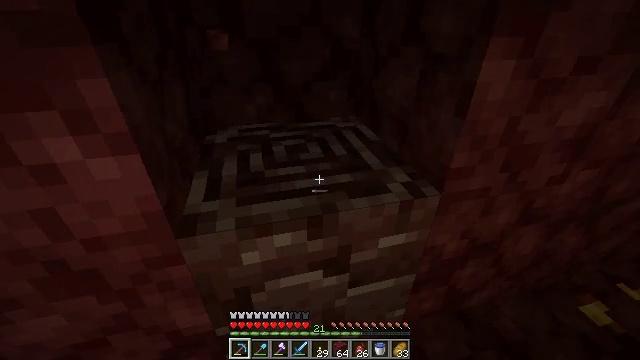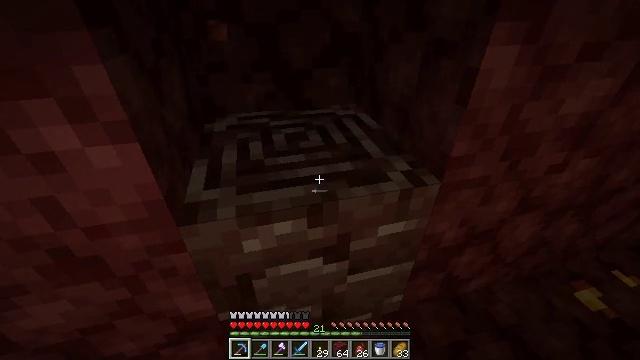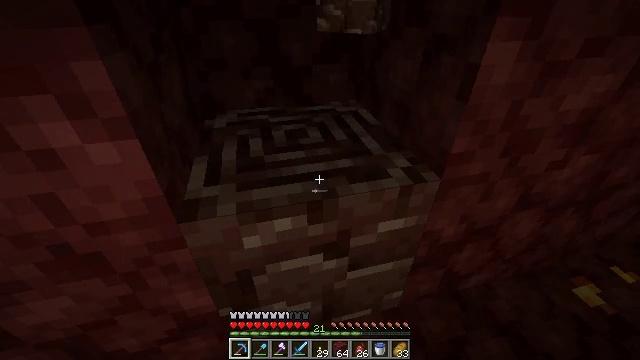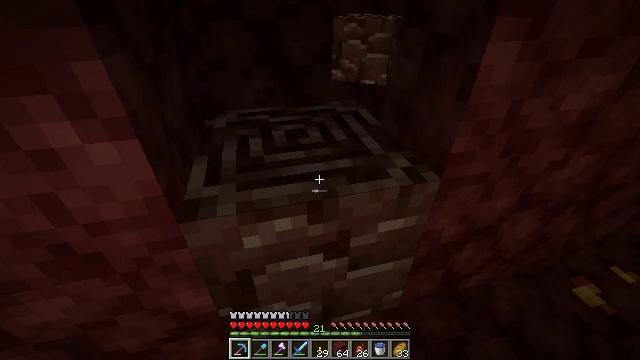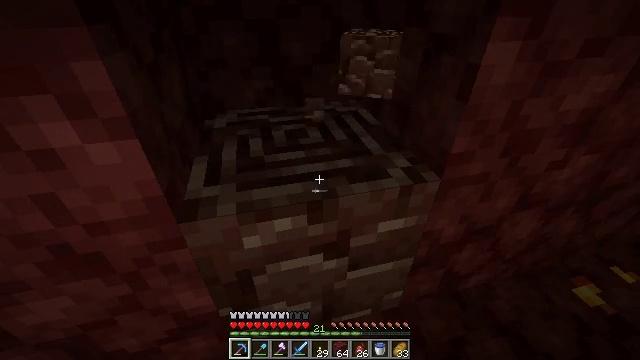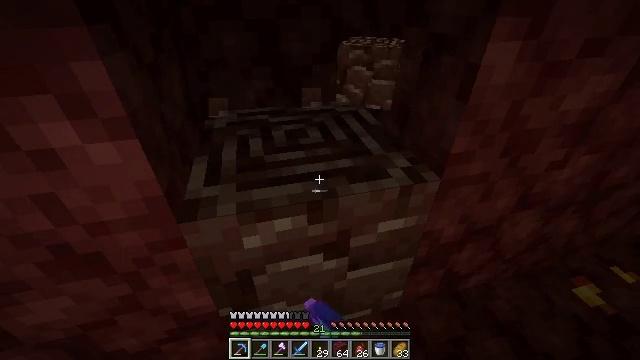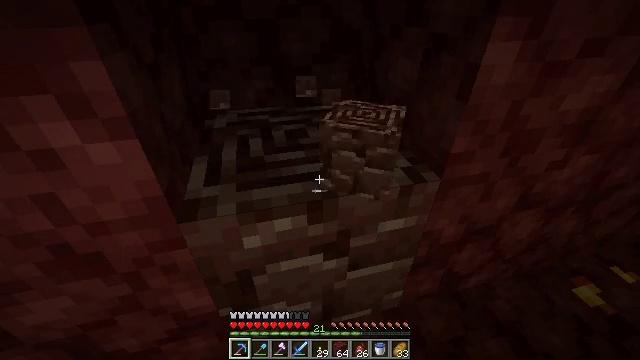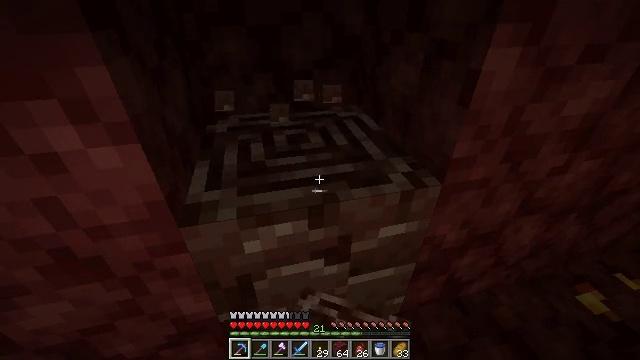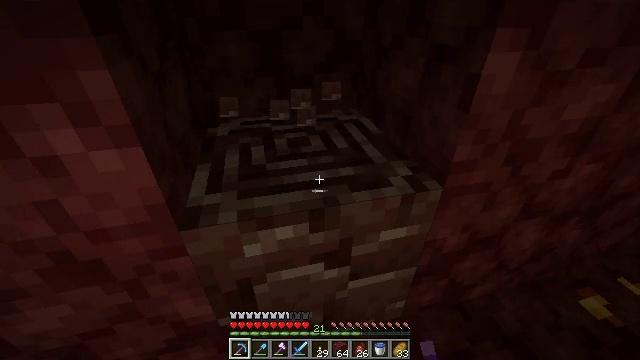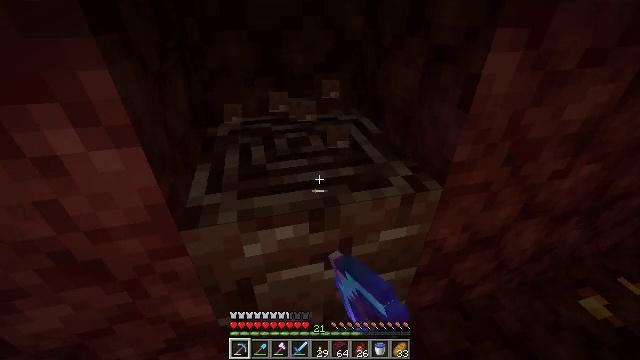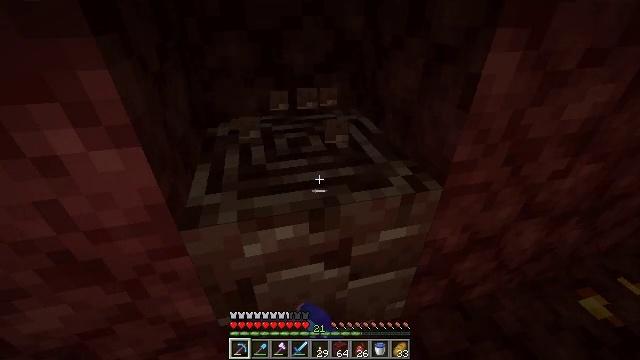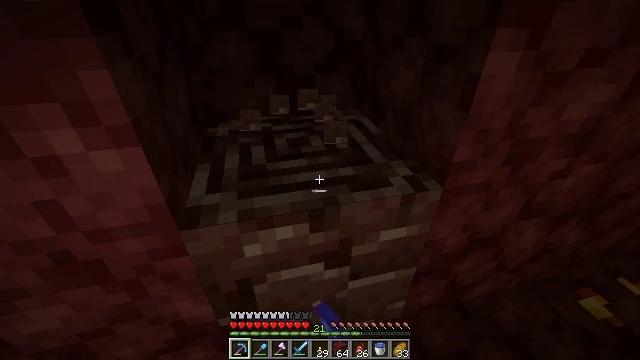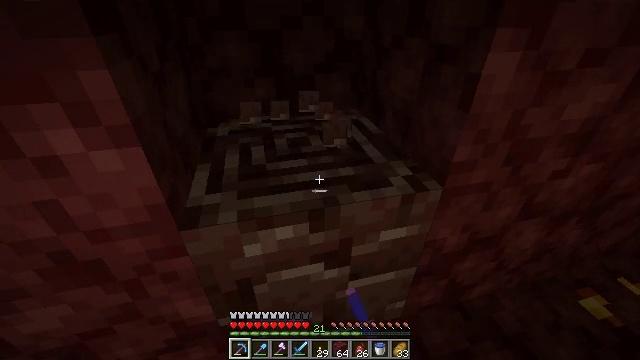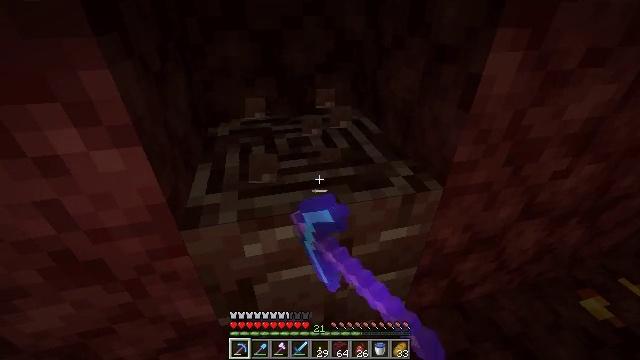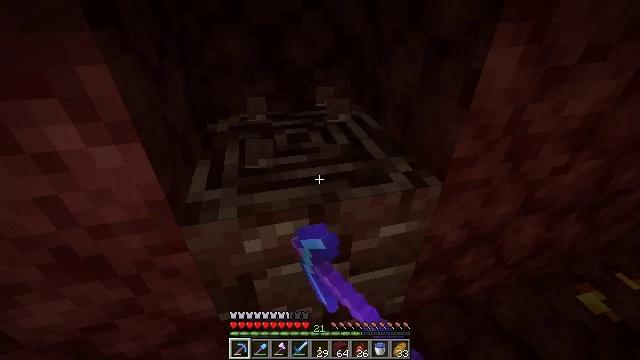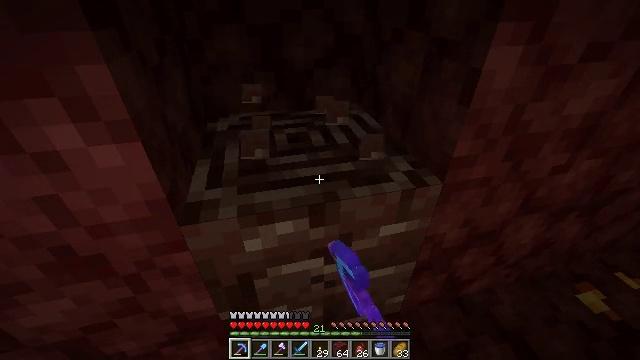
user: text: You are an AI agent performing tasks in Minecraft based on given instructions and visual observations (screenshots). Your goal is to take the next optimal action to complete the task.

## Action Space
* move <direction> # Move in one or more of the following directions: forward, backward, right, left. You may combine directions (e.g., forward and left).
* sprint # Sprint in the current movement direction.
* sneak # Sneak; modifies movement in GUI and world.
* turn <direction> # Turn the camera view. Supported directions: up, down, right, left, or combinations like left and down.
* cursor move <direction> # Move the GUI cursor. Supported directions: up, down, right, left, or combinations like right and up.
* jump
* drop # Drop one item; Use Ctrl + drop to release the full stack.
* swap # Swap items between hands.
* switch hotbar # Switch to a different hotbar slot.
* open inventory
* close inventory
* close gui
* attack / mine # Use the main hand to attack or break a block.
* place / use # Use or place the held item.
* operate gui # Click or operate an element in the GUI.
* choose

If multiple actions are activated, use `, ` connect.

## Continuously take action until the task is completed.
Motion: motion action
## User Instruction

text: Use a strong pickaxe to gather ancient debris.
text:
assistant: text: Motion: turn down
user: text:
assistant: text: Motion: no_op
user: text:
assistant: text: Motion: no_op
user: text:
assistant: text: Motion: attack / mine
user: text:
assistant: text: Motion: attack / mine
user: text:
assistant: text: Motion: attack / mine
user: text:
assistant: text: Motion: turn up, attack / mine
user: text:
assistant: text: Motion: attack / mine
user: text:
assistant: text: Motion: attack / mine
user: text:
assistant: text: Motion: attack / mine
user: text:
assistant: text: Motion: attack / mine
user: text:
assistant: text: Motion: attack / mine
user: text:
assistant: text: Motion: attack / mine
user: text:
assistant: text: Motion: attack / mine
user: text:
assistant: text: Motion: attack / mine
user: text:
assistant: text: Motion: attack / mine
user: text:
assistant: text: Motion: attack / mine
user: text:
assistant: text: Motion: attack / mine
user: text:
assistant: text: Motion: attack / mine
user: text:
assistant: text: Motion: attack / mine
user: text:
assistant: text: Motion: attack / mine
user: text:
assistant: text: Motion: attack / mine
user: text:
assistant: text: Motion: attack / mine
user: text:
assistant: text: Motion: attack / mine
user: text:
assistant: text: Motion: attack / mine
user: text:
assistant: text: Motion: attack / mine
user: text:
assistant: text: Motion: attack / mine
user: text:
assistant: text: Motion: attack / mine
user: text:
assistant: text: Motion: attack / mine
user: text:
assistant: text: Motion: attack / mine